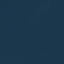
Land use / land cover class: SeaLake